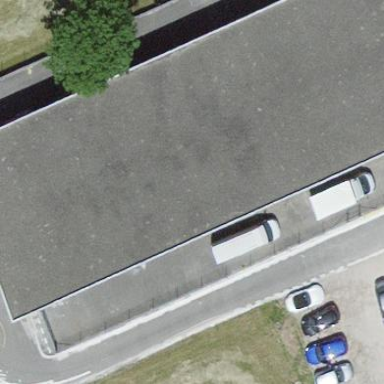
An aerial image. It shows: Warehouse building.